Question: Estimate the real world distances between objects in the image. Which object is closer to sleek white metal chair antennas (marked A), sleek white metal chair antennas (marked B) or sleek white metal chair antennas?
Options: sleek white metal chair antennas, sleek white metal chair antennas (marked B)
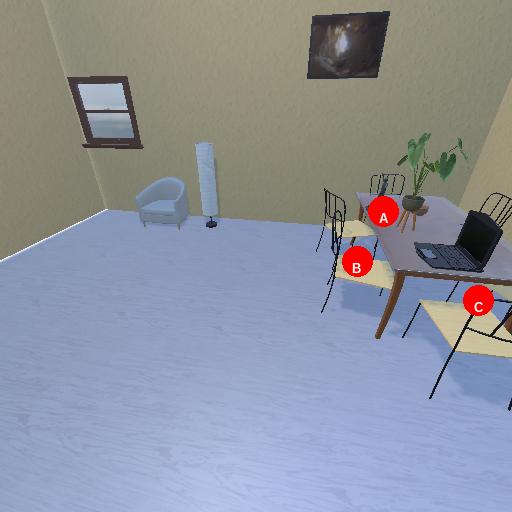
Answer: sleek white metal chair antennas